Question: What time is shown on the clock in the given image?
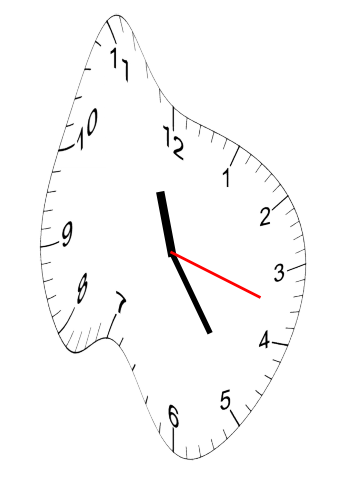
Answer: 11:24:18